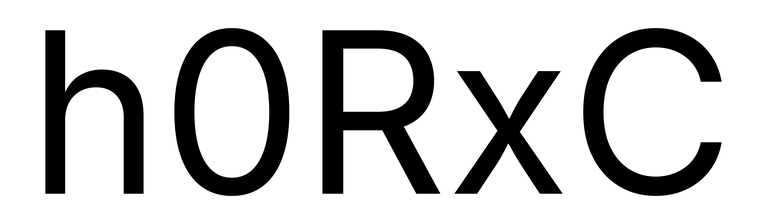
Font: Inter_Regular